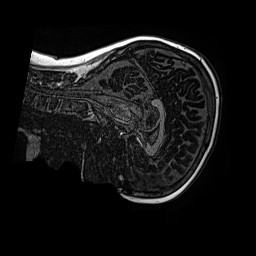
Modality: MP2RAGE
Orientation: sagittal
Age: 11
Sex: male
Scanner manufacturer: siemens
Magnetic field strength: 3 T
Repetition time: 4 s
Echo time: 0.00299 s